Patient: sex M, age 67
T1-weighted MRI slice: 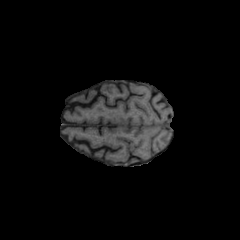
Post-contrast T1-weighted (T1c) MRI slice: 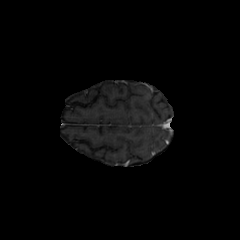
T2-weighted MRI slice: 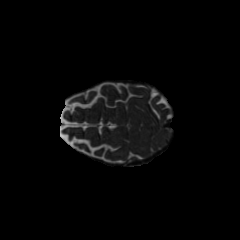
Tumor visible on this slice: no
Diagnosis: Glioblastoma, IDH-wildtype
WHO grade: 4